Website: bh-photo
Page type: address-validator
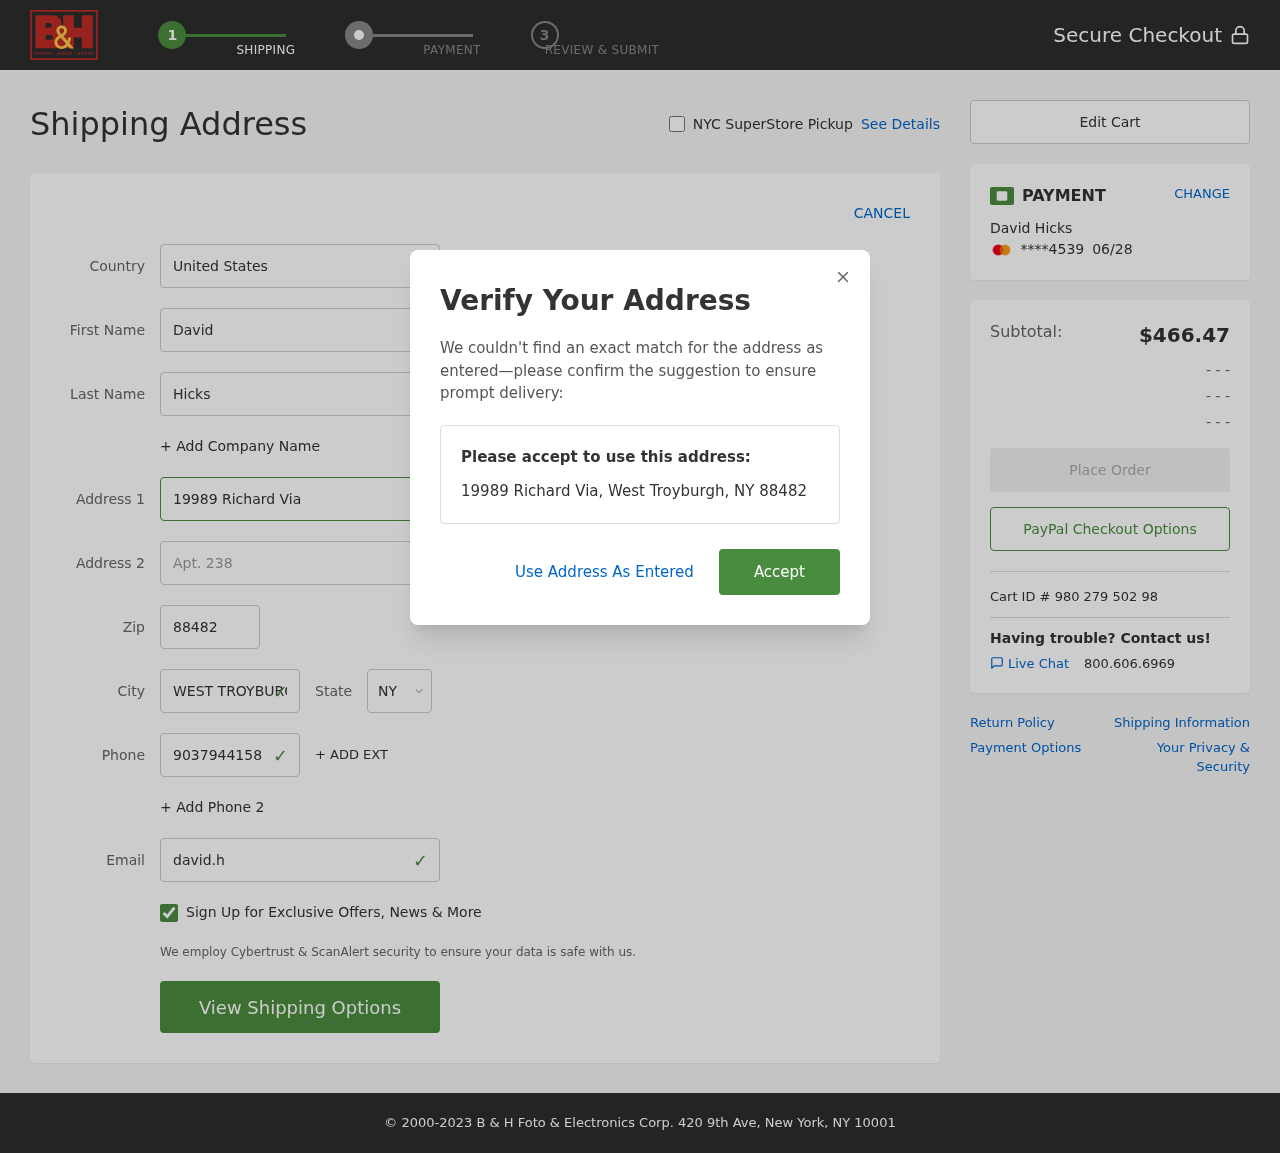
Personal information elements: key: PII_CARD_EXPIRY
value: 06/28
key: PII_CARD_LAST4
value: ****4539
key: PII_CITY
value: West Troyburgh
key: PII_COUNTRY
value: United States
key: PII_EMAIL
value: david.hicks@gmail.com
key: PII_FIRSTNAME
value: David
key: PII_FULLNAME
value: David Hicks
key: PII_LASTNAME
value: Hicks
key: PII_PHONE
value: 9037944158
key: PII_POSTCODE
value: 88482
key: PII_STATE_ABBR
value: NY
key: PII_STREET
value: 19989 Richard Via
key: PII_STREET2
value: Apt. 238
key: PII_CITY_STATE_ZIP
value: West Troyburgh, NY 88482
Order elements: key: ORDER_SUBTOTAL
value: $466.47
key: ORDER_ID
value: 980 279 502 98